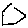
Label: hexagon